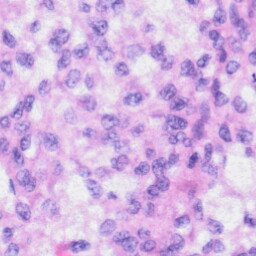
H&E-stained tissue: Liver